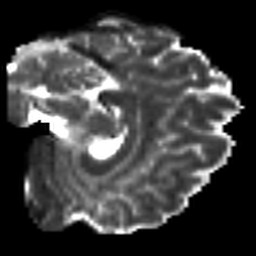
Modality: T2w
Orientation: sagittal
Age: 26
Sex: female
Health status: ill
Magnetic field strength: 3 T
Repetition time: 8.4 s
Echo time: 0.0926 s